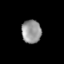
Tissue: lung
Cell type: Epithelial cells
Senescence score: 0.242
Nuclear area (px): 448
Mean DAPI intensity: 149.029